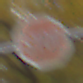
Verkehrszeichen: Stop
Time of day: Midday
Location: Outdoor (Nature)
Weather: Overcast
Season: NotSpecified
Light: Natural